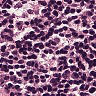
Metastatic tissue present: no